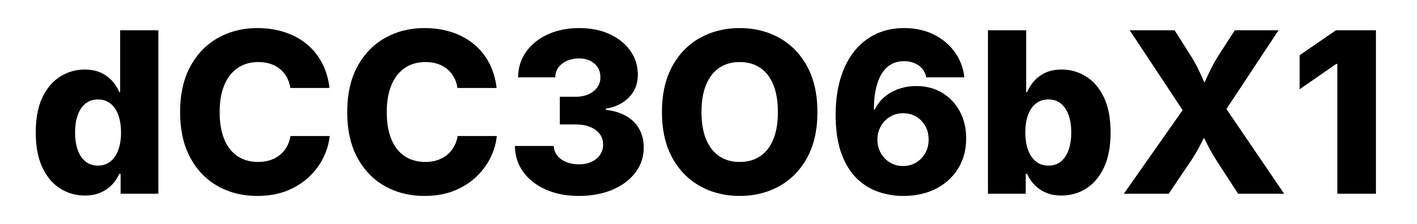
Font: Inter_ExtraBold